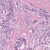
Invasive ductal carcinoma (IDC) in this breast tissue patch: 1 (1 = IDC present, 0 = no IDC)